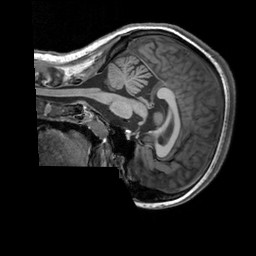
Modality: T1w
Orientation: sagittal
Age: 20
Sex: female
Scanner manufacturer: siemens
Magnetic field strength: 3 T
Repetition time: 2.3 s
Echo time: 0.00303 s